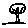
Label: tree